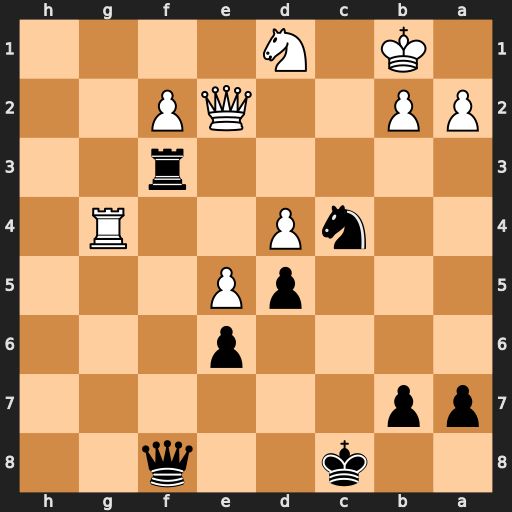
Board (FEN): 2k2q2/pp6/4p3/3pP3/2nP2R1/5r2/PP2QP2/1K1N4
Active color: b
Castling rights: -
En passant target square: -
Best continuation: Qf5+ Qc2 Qxg4